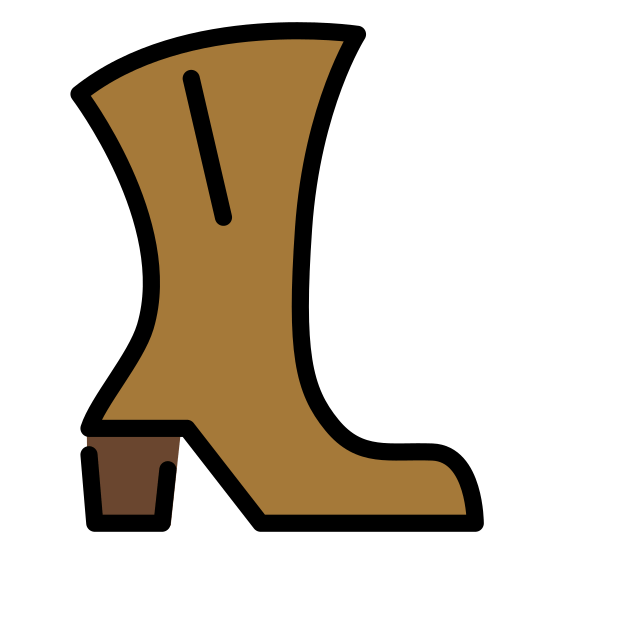
Emoji: 👢
Name: womans boots
Unicode: 0x1f462